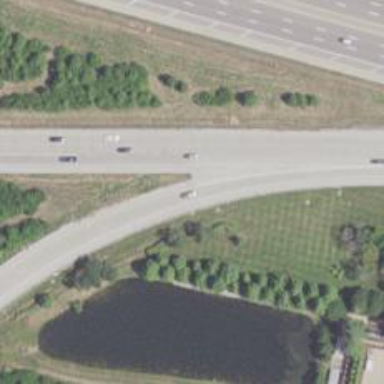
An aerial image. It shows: Trunk link highway.